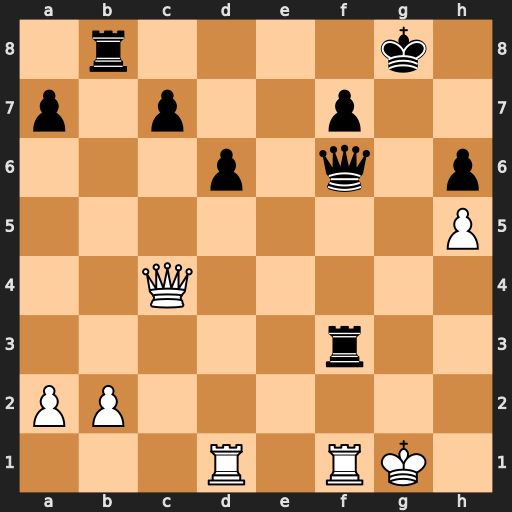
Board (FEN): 1r4k1/p1p2p2/3p1q1p/7P/2Q5/5r2/PP6/3R1RK1
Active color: w
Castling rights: -
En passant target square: -
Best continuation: Qg4+ Qg5 Qxg5+ hxg5 Rxf3